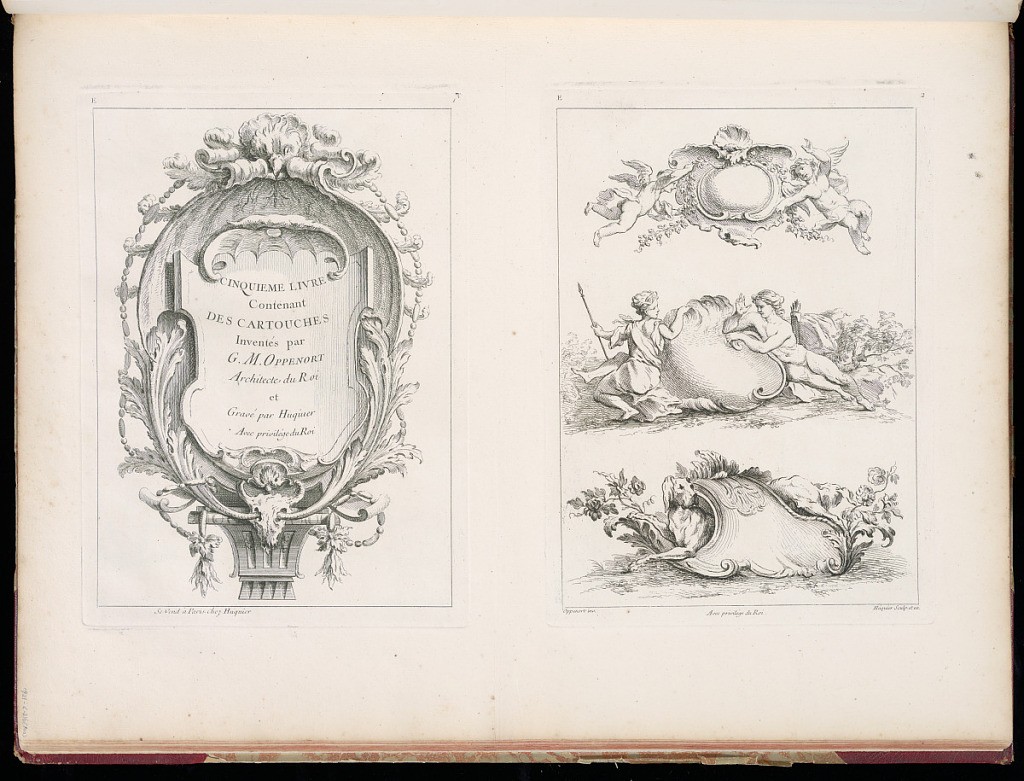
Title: Title Page
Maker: Gilles-Marie Oppenord, French, 1672–1742
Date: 1749-1761
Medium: Etching and engraving on laid paper
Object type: Bound print
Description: Page printed with two plates. The plate on the left is a full-page cartouche, with the series title printed in the center. The plate on the right features three cartouches, featuring, from top to bottom: a cartouche held aloft by two winged putti; a cartouche on the ground between two figures, on the left a draped woman holding a hunting spear, and on the right, a nude male with a quiver; and a cartouche on the ground with a dog underneath it. Both plates are numbered, but only the plate on the right is signed.